Aerial crown-view tile of a tropical tree (Barro Colorado Island, Panama), acquired 20240918:
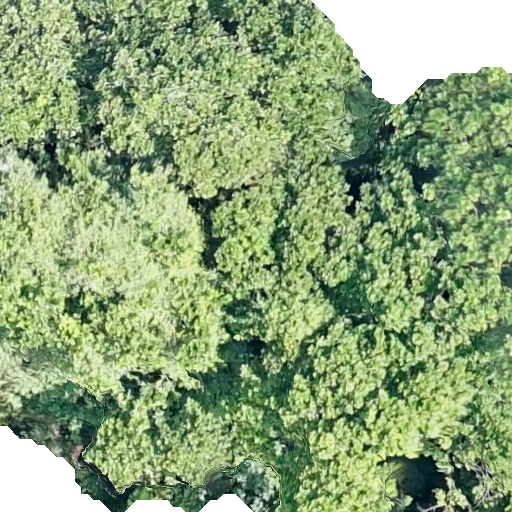
Species: Anacardium excelsum
GBIF accepted scientific name: Anacardium excelsum
Crown area: 518.971 m²